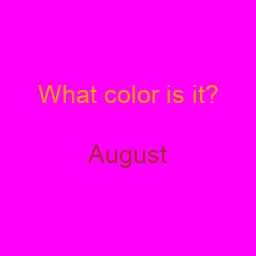
Color: brown
Background color: magenta
Question text color: orange